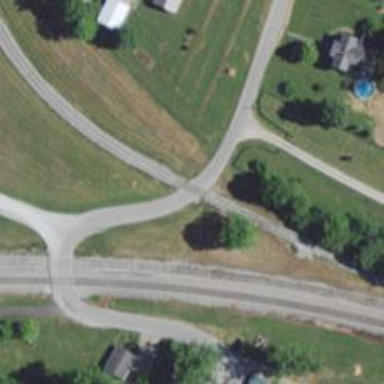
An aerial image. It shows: Railway spur service.